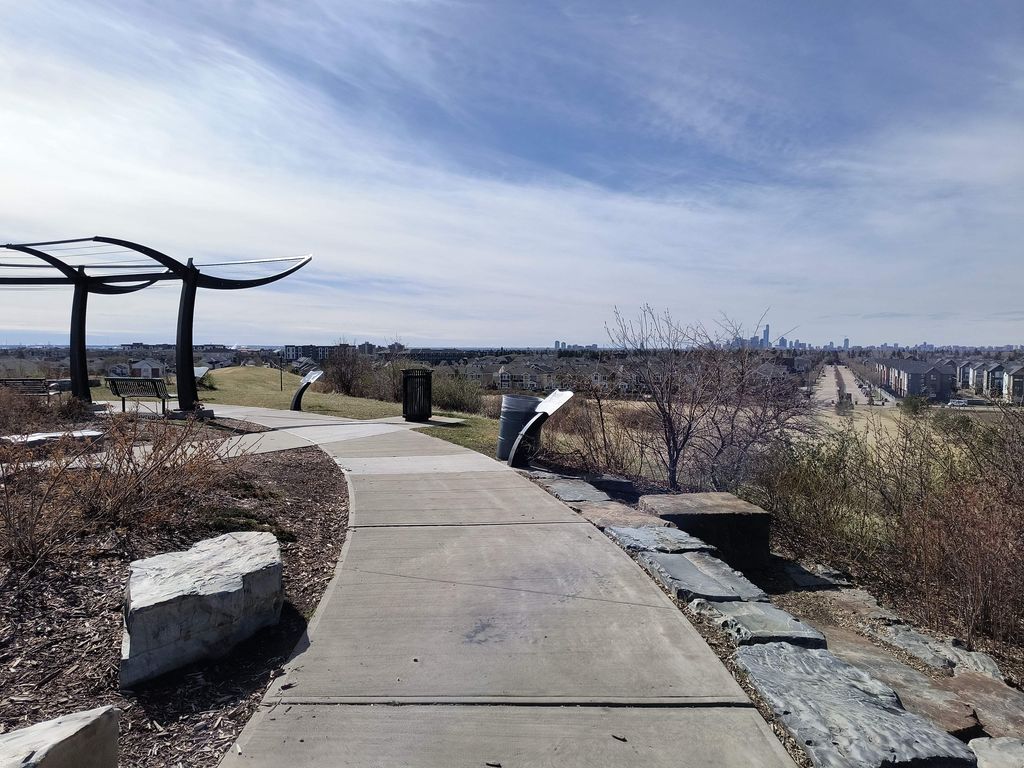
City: edmonton